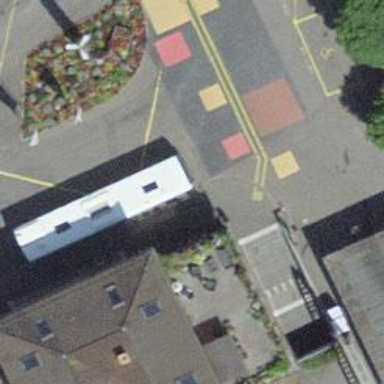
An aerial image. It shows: Steps with paved surface.